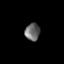
Tissue: lung
Cell type: T cells
Senescence score: 0.189
Nuclear area (px): 251
Mean DAPI intensity: 105.932